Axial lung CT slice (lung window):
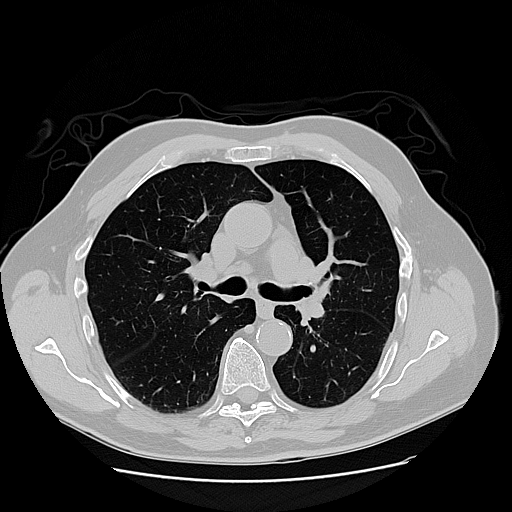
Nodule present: no